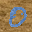
Label: 0